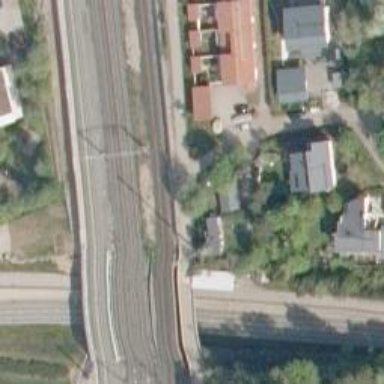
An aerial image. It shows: Bridge carrying railway with continuous electrified contact lines.